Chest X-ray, AP view. Patient: 54 years old, sex F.
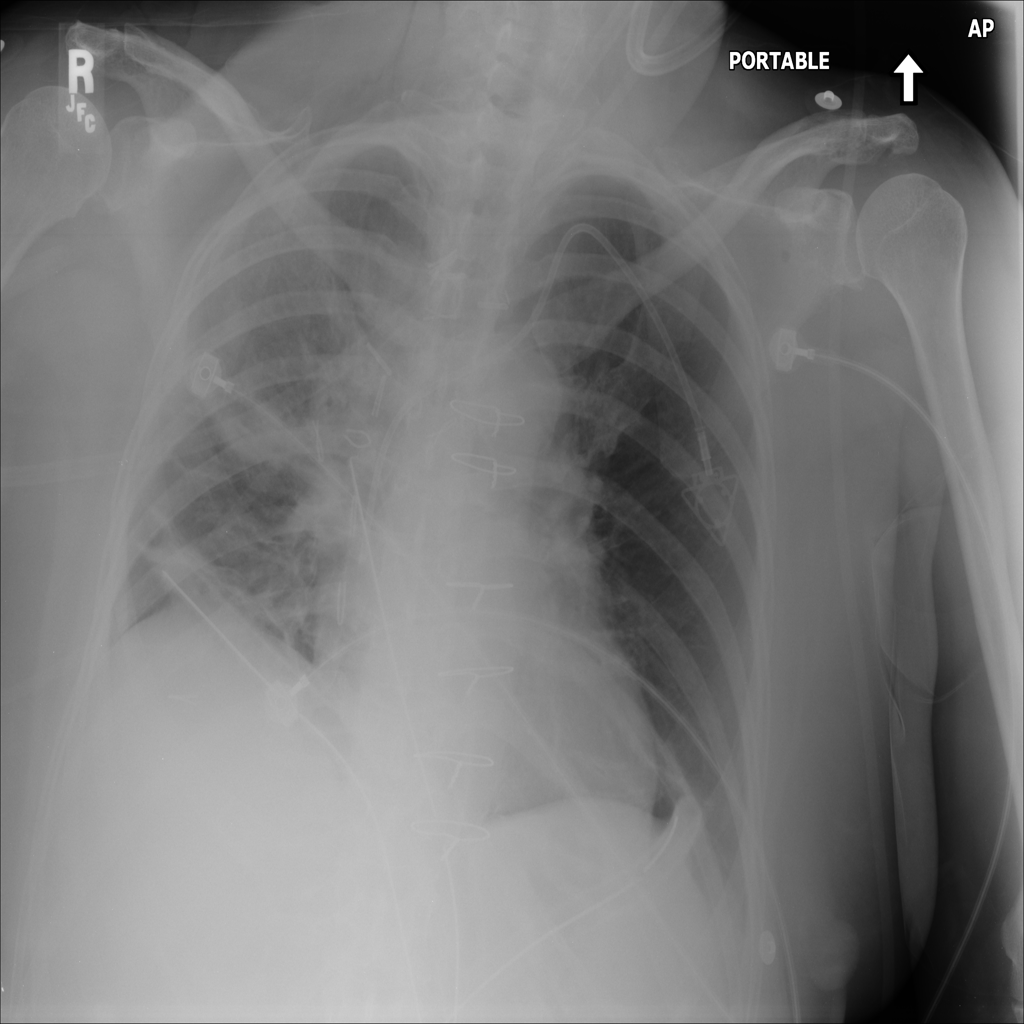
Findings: Infiltration